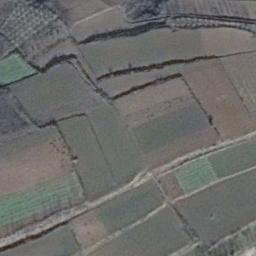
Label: terrace